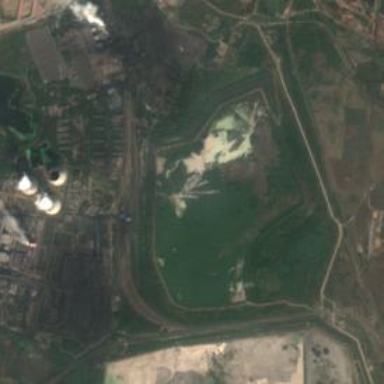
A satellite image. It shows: Industrial area with coal power plant.